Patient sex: M
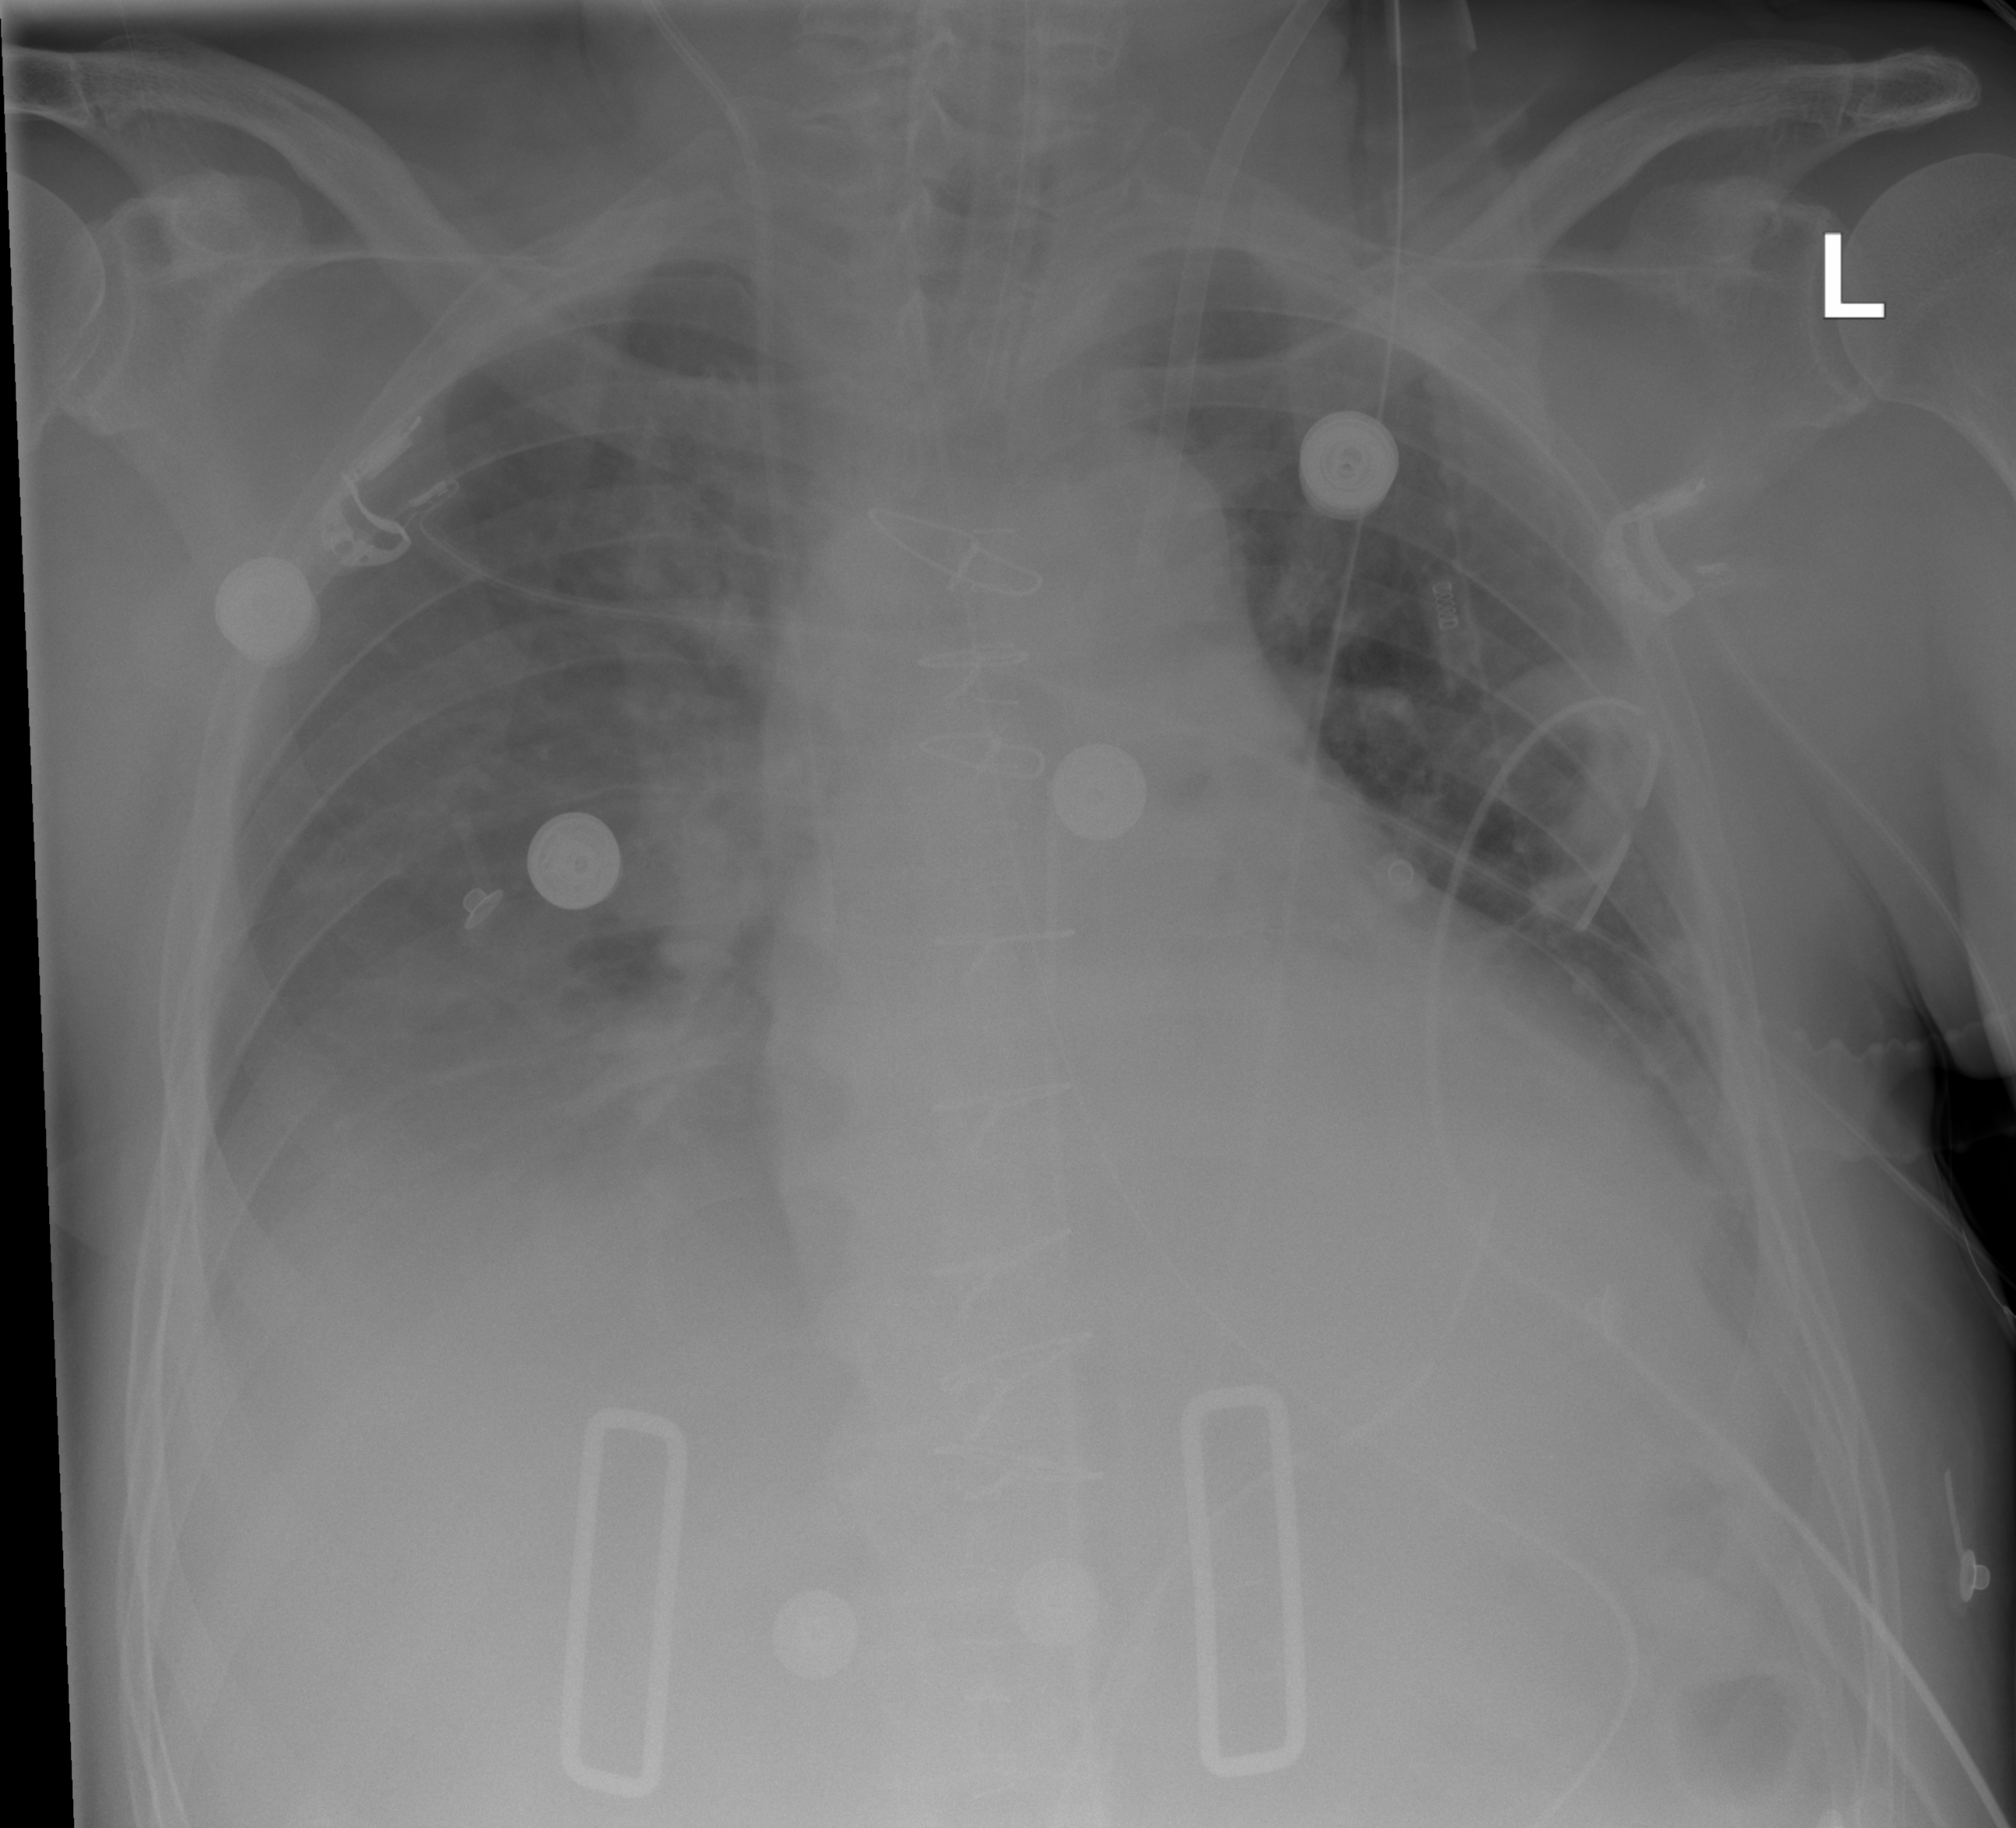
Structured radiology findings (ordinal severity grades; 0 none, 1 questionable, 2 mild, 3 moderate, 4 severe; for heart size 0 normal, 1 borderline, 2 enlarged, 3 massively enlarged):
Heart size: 2
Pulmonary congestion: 2
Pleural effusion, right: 2
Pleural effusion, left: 2
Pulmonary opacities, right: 0
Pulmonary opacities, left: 0
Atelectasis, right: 3
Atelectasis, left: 0